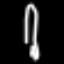
Label: fork